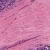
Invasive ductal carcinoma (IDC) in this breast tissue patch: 1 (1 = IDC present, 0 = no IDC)